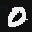
Label: 0